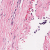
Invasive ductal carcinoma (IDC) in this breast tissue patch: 0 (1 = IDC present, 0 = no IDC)